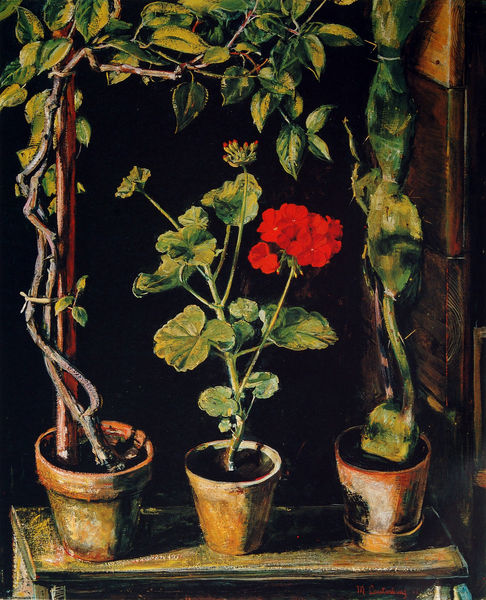
Titel: Pflanzenstilleben
Künstler: Martin Lauterburg
Standort: München
Institution: Städtische Galerie im Lenbachhaus
Schlagwörter: blätter, grün, blume, blumen, braun, licht, schwarz, tisch, blüte, rot, öl, erde, drei, pflanzen, ranken, stilleben, stillleben, blumentopf, topf, bank, wein, realistisch, stofflichkeit, blumentöpfe, töpfe, holztisch, brett, ranke, fensterbank, fensterbrett, kaktus, rankhilfe, geranien, topfpflanzen, terrakotta, kletterpflanzen, stacheln, geranie, blumentop, kanoldt, petunie